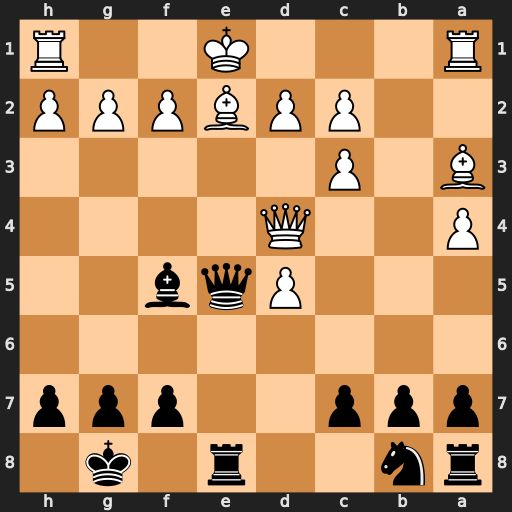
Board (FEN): rn2r1k1/ppp2ppp/8/3Pqb2/P2Q4/B1P5/2PPBPPP/R3K2R
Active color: b
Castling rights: KQ
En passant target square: -
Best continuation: Qxe2#